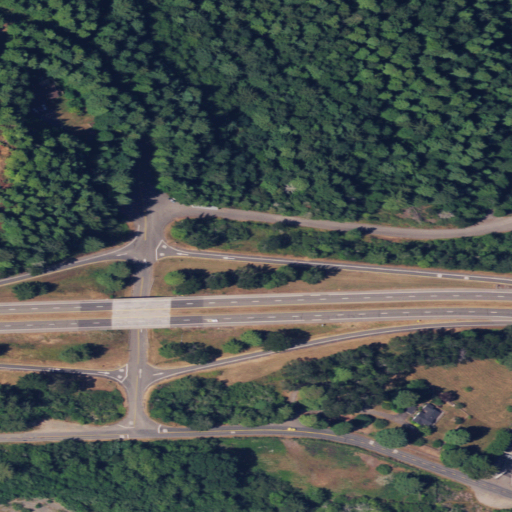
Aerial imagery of valley in California named Essex Gulch containing evergreen forest, low intensity development, open development, medium intensity development, herbaceous wetlands, shrub, high intensity development, pasture, and grassland